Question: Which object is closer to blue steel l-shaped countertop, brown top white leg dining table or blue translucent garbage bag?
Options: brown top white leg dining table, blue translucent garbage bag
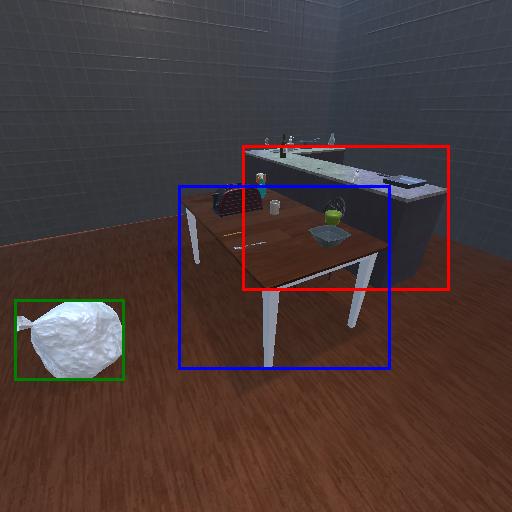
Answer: brown top white leg dining table